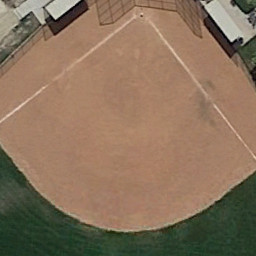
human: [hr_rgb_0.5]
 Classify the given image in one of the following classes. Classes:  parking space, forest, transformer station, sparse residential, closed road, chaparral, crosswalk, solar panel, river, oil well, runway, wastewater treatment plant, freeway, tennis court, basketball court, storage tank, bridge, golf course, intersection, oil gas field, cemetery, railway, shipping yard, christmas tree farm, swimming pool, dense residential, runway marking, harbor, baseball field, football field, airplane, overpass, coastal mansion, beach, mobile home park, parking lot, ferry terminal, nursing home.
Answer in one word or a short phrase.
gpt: baseball field